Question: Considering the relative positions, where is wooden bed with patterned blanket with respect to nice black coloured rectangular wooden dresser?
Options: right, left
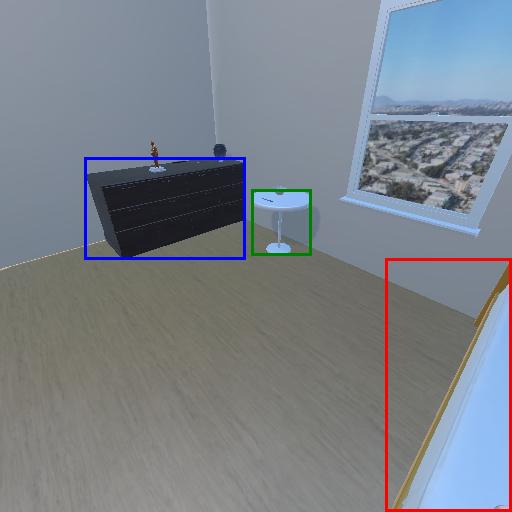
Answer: right